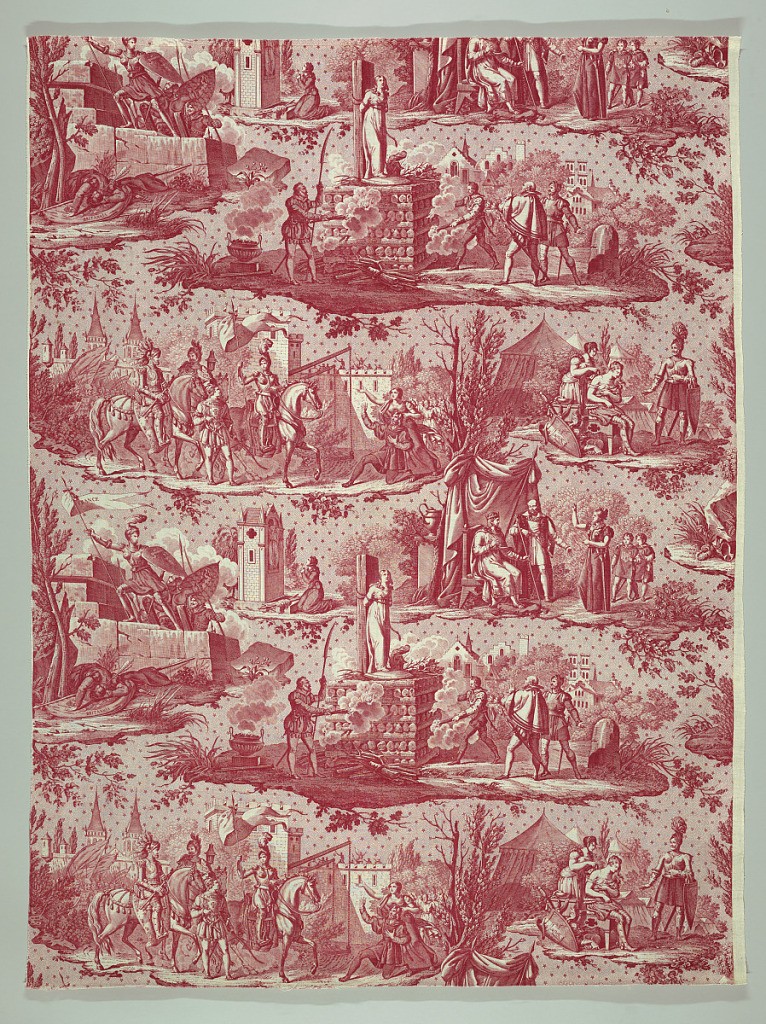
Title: Textile
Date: ca. 1817
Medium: cotton Technique: printed on plain weave
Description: Red print on white ground showing six vignettes from the life of Jeanne d' Arc; including storming a wall, scenes in camp, entry into city, appearance before king, at prayer, and at stake. Ground has all-over design of minute dots and stars.